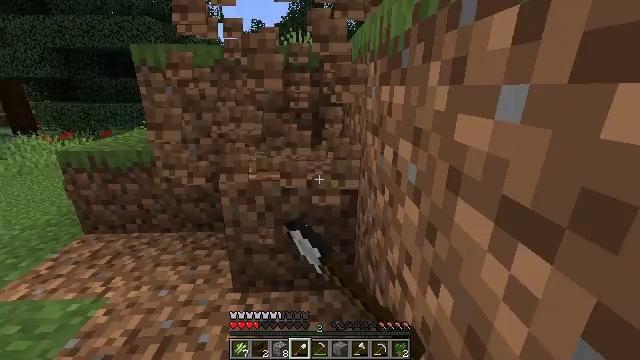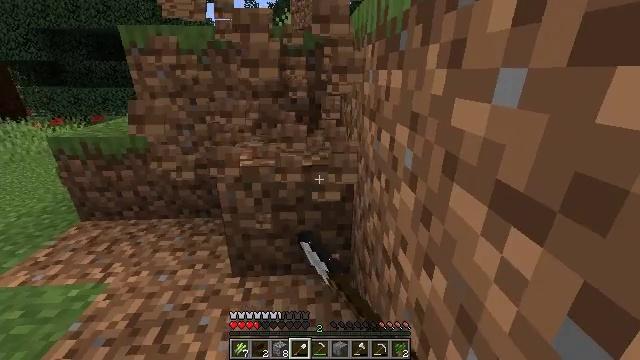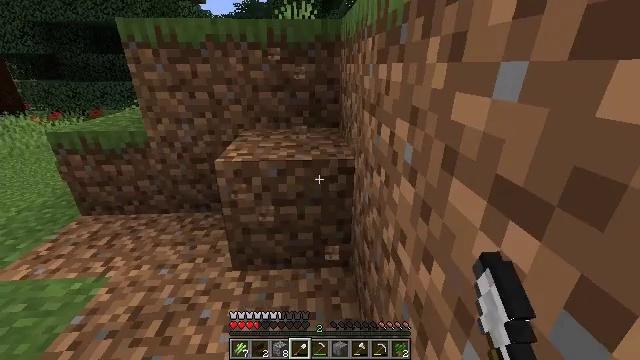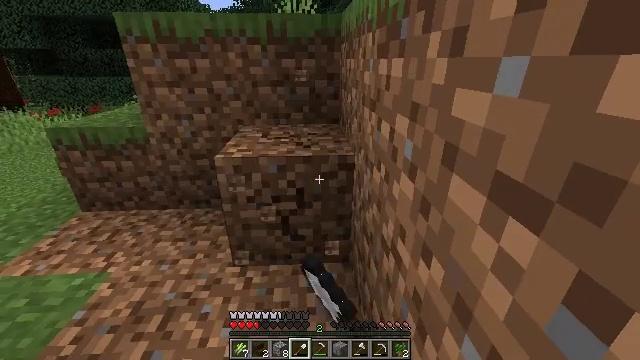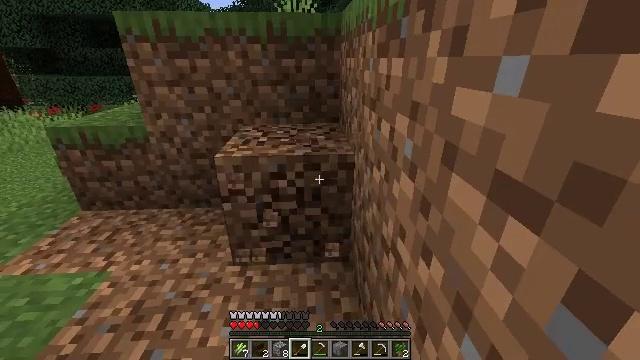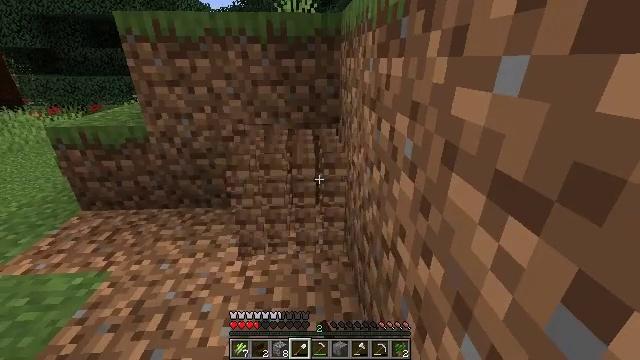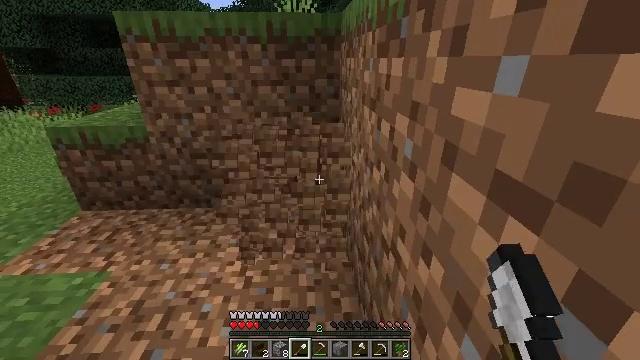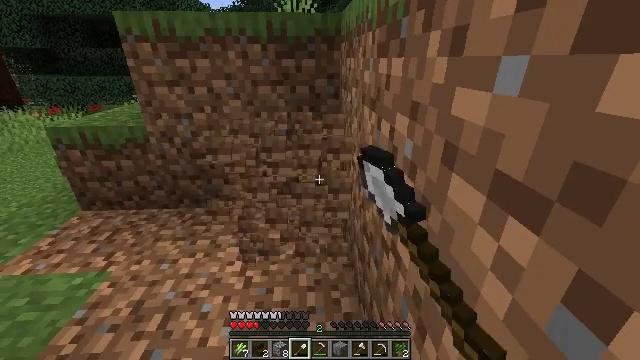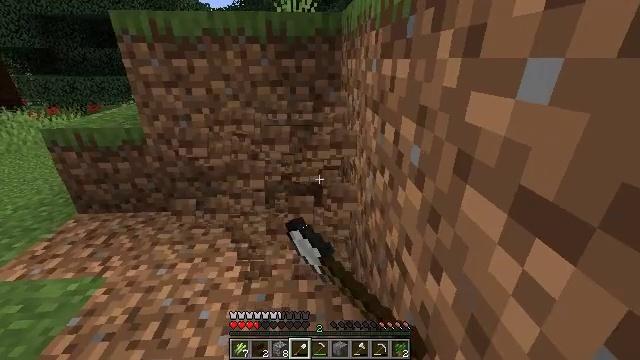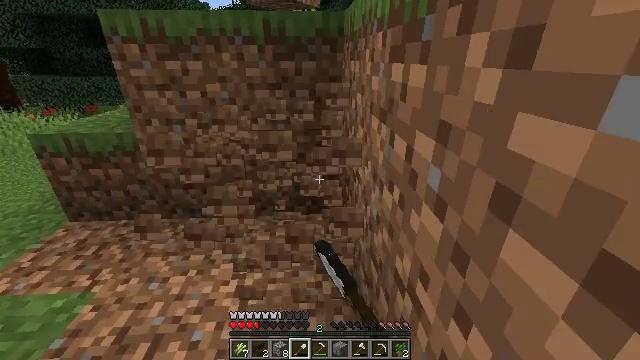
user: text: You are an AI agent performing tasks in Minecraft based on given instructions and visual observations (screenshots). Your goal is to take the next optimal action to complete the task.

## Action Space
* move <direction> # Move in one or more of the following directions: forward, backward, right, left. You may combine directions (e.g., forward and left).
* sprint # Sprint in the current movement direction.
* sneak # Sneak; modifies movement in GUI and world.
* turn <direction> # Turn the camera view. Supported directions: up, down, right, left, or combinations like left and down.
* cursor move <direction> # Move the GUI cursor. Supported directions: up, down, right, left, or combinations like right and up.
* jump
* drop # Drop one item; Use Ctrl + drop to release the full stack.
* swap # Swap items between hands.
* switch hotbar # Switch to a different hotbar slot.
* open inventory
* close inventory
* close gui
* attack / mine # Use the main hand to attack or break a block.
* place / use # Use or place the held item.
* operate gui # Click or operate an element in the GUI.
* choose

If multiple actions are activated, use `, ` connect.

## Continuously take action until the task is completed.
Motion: motion action
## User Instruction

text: Attack the ground to gather dirt.
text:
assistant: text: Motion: turn down, attack / mine
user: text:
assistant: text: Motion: turn down, attack / mine
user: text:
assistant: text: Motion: attack / mine
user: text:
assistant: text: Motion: attack / mine
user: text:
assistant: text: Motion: attack / mine
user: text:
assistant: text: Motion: attack / mine
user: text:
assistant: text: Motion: attack / mine
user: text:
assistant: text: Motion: move forward, attack / mine
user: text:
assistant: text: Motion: move forward, attack / mine
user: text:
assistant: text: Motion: attack / mine